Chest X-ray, AP view. Patient: 66 years old, sex M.
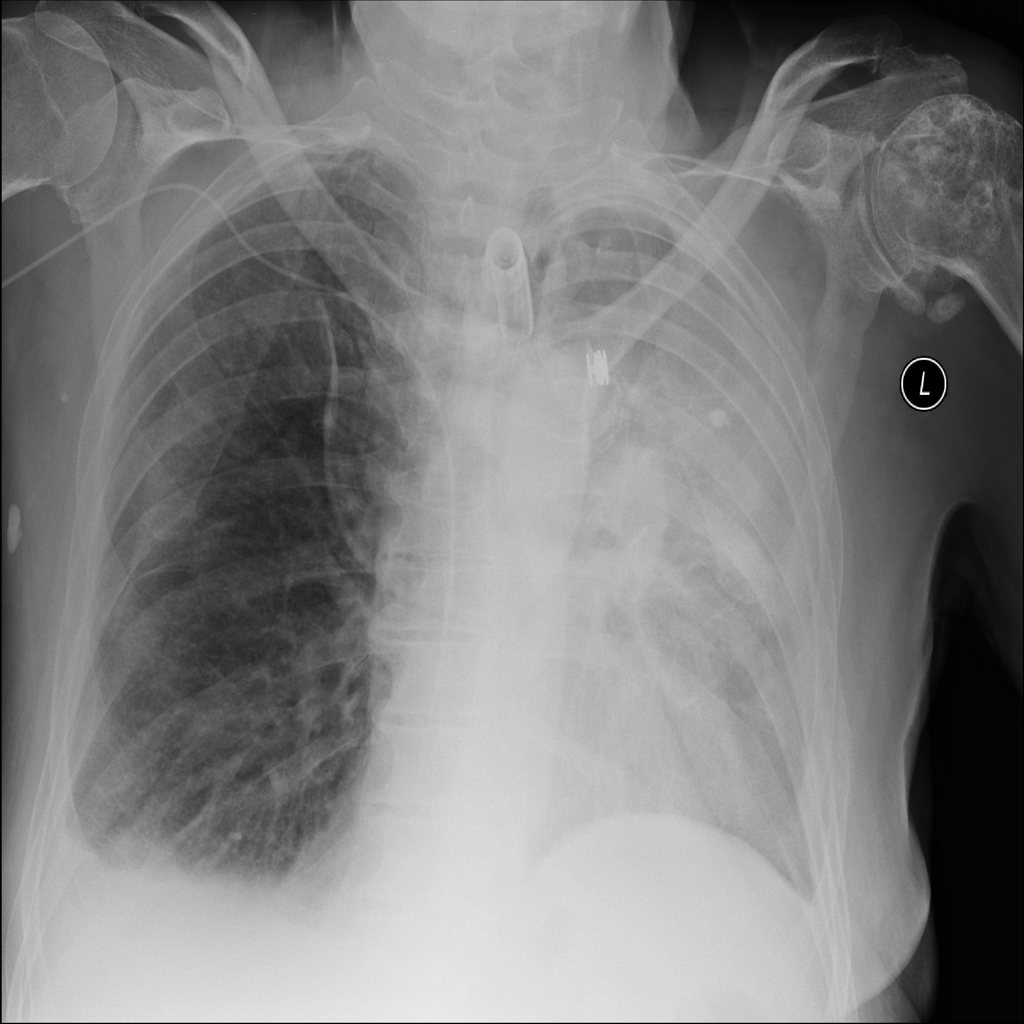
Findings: Effusion